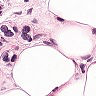
Metastatic tissue present: yes